Field crop: tomato
Growth stage: 2
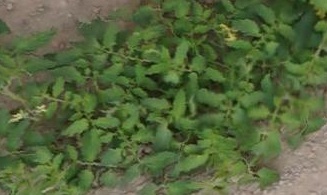
Species: tomato